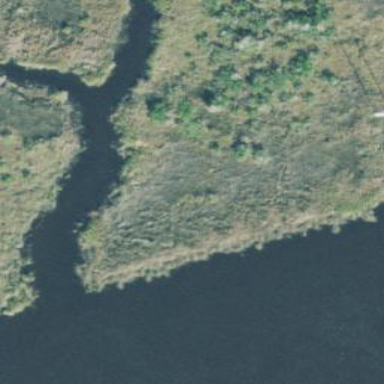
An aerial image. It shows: Swamp in wetland area.